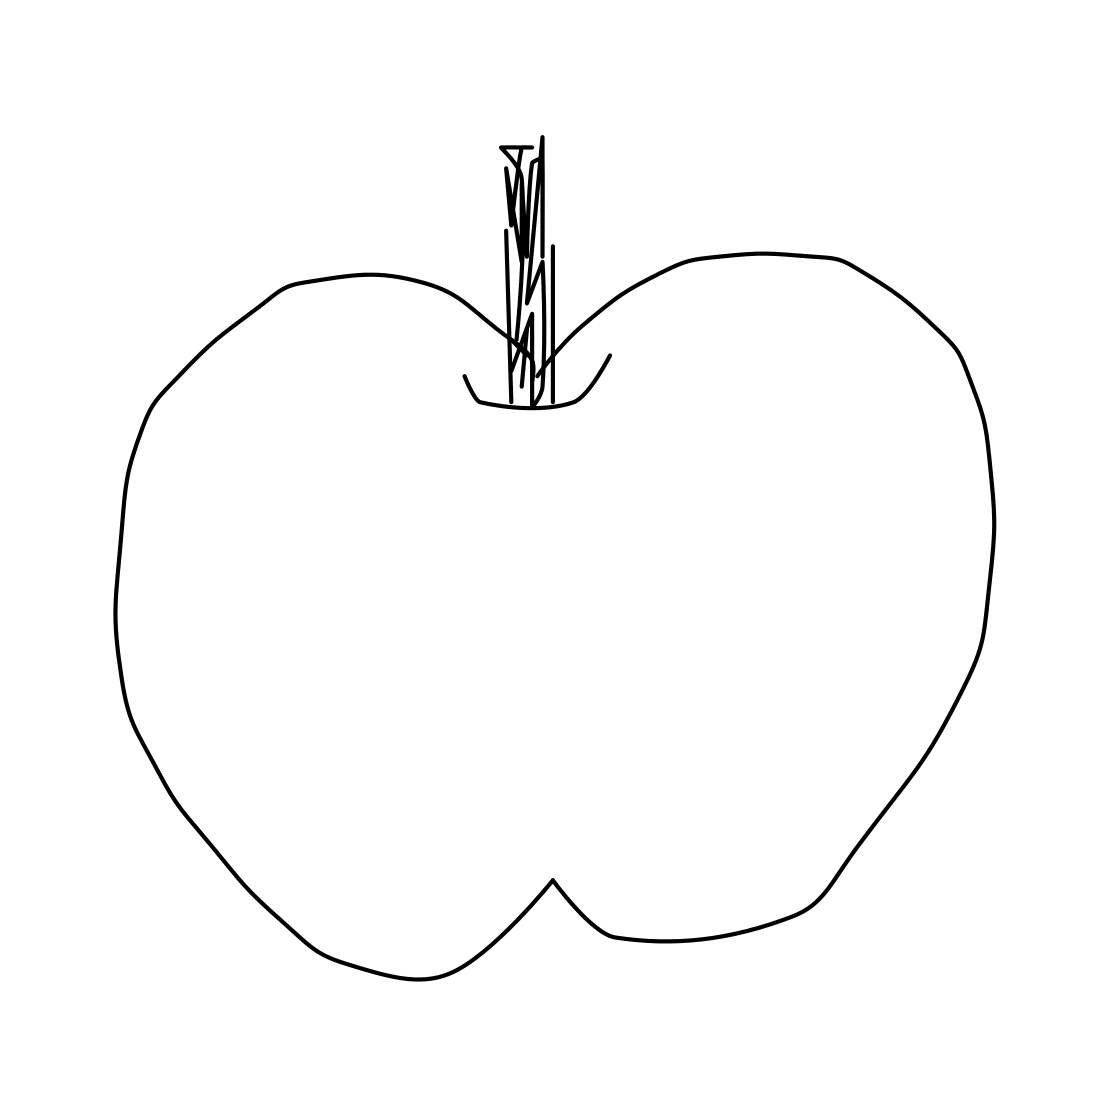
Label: apple